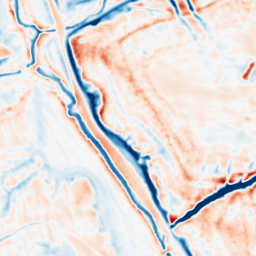
Category: multiscale
Decomposition family: dog
Decomposition parameters: sigma_low: 1
sigma_high: 5
Upsampling method: sinc_hamming
Upsampling parameters: scale: 4
kernel_size: 16
Upsampling scale: 4